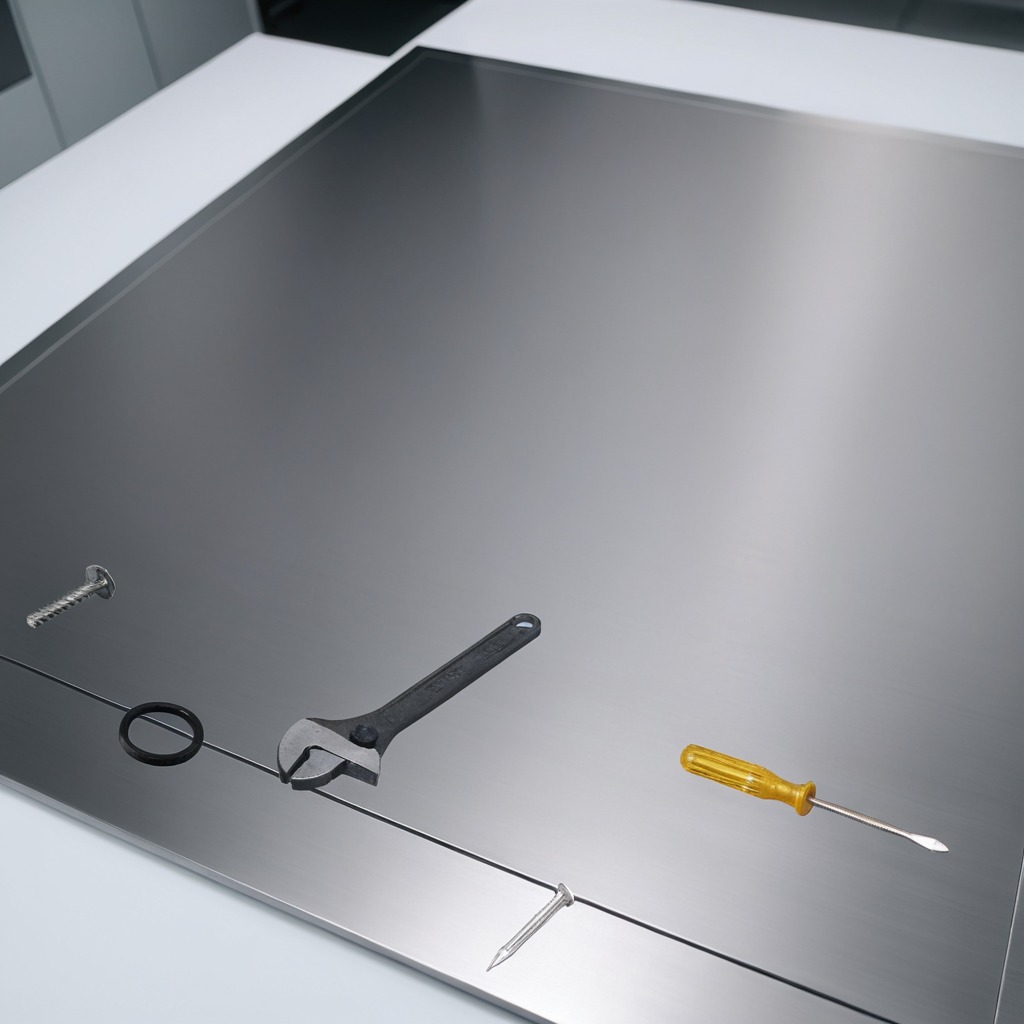
A rubber Oring, a metal machine screw, an iron nail, a screwdriver, and a wrench are lying on the stainless steel table.